Question: I have the following data in an MySQL database:
## User_ID | Film | Choice
Where choice is either 1 or 0. I would like to create a google chart with the percentage choice (1s) after each film. I can produce this in excel as below:

Is there a way to produce a result which has these running totals, without creating a new column in the table? (similar to SUM)
First row should be 1 but set to 0 just to make the graph look better!
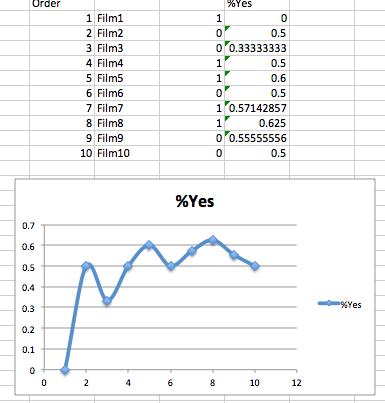
Answer: Assuming @fancyPants is right (ususally is), then you can also write that this way (slightly simpler and less scalable)...
'''
SELECT x.*
, SUM(y.choice)/COUNT(*) * 100 pct
FROM film_choice x
JOIN film_choice y
ON y.film <= x.film
GROUP
BY x.film;
'''